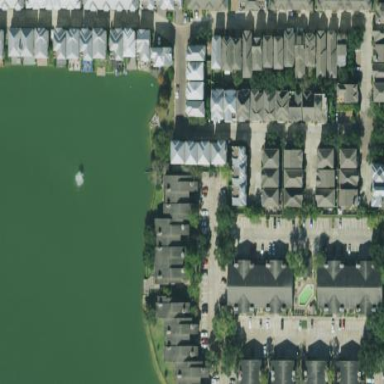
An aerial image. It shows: Condominium in residential area.